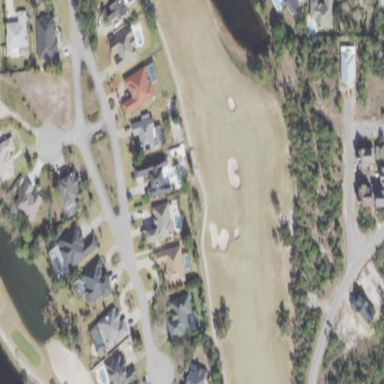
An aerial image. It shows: Golf course.